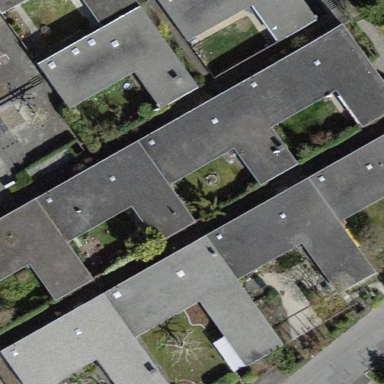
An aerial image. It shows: Residential building with flat roof.